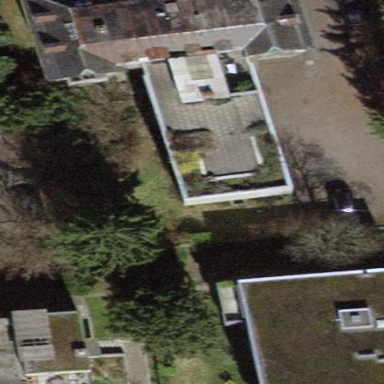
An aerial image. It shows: Unique house with quadruple saltbox roof shape.